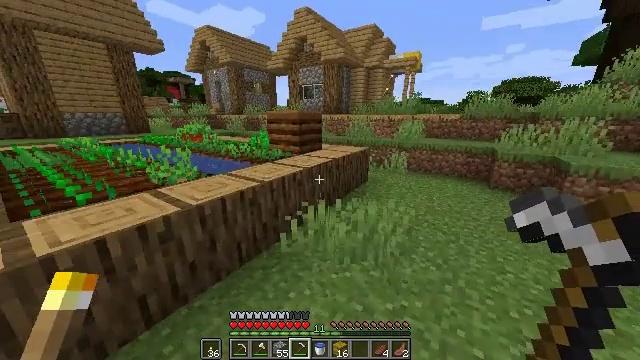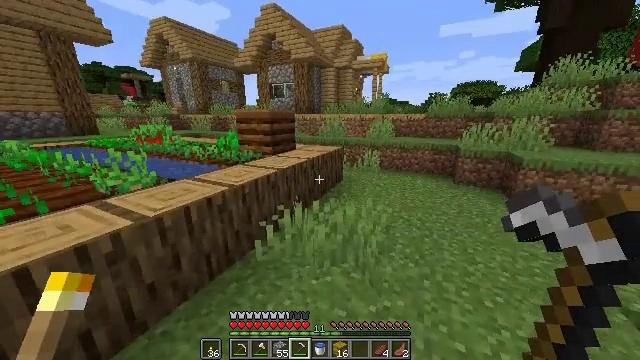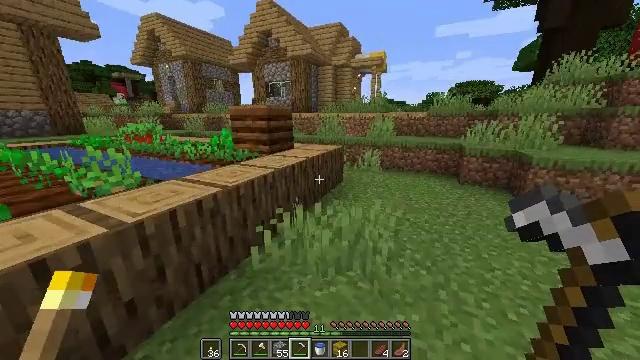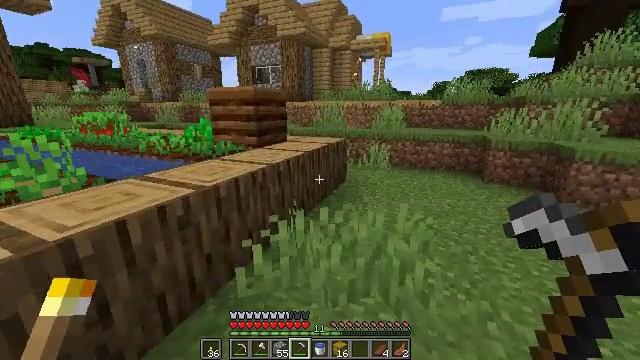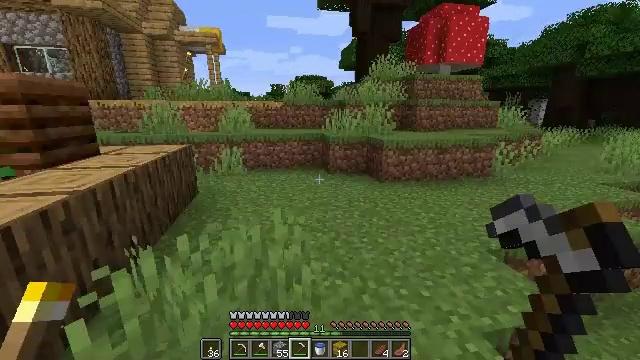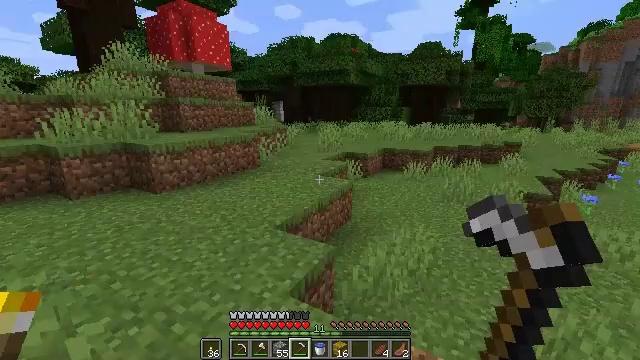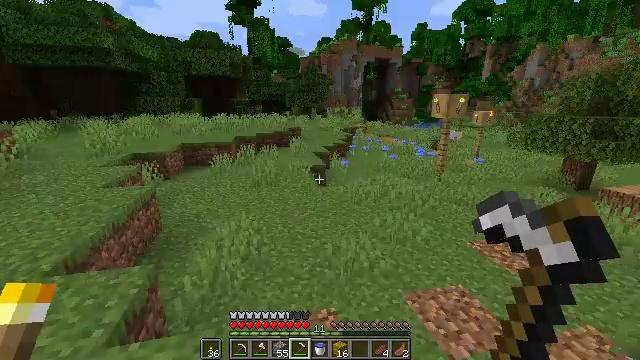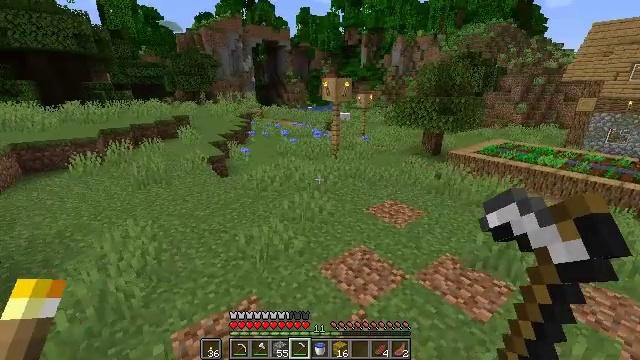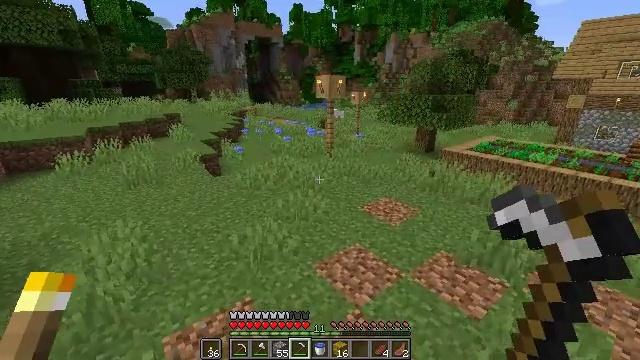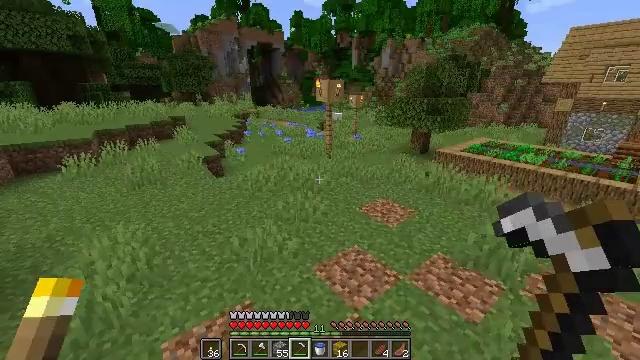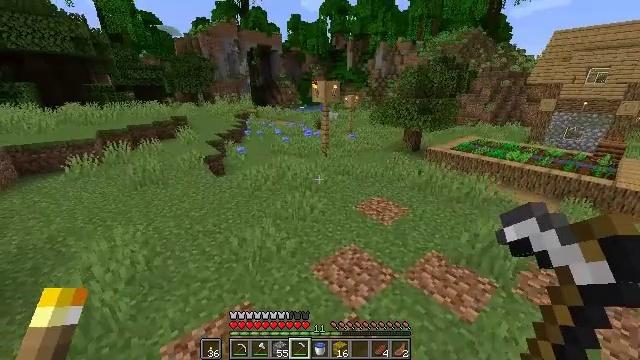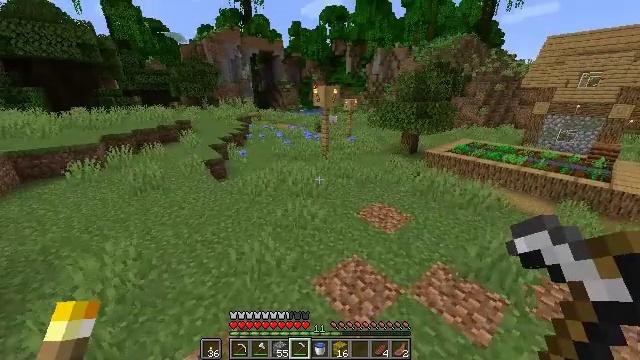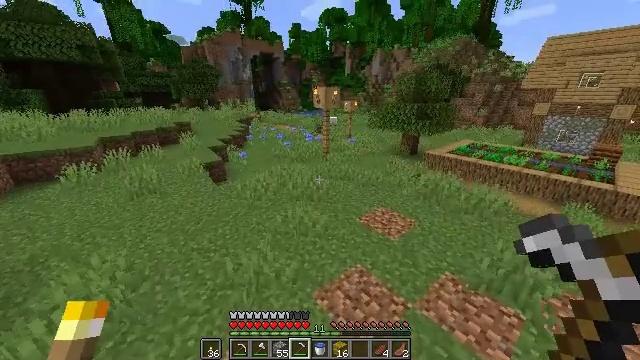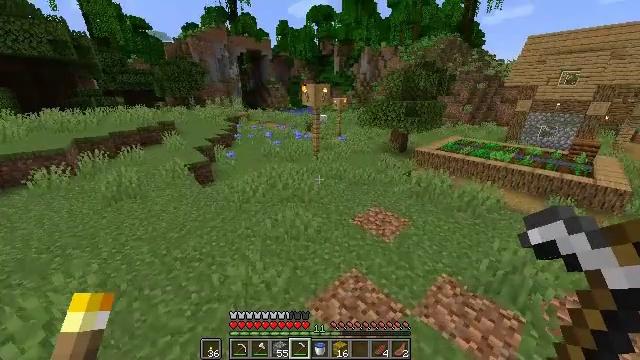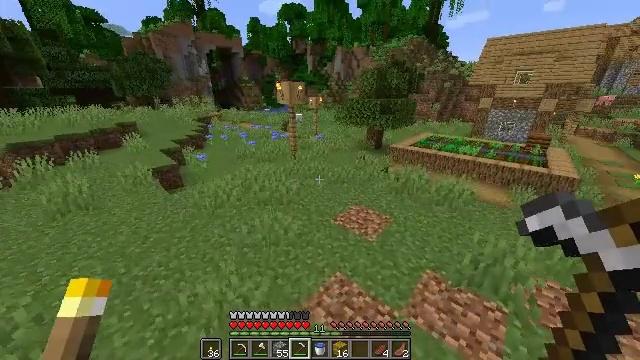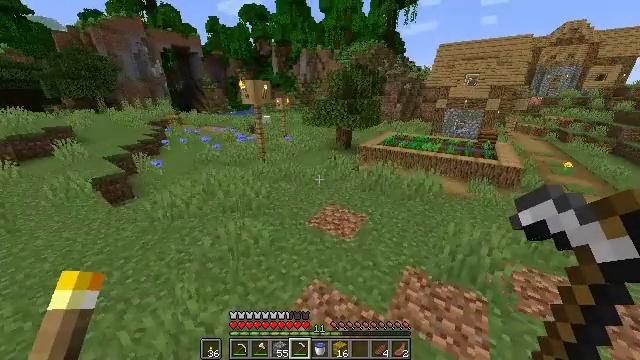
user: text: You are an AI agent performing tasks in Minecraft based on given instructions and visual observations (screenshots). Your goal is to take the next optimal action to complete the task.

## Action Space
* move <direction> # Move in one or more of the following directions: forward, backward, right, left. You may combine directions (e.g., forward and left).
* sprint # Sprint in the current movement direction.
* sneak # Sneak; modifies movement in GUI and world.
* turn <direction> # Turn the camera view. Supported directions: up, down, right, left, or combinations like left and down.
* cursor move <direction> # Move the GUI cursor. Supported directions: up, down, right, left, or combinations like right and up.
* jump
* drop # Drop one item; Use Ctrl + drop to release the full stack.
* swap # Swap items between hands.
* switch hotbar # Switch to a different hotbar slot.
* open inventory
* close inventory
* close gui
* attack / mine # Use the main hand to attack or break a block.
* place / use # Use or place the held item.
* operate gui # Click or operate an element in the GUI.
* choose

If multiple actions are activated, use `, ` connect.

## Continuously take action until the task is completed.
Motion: motion action
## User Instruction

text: Mine the grass in the plains.
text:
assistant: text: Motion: turn right
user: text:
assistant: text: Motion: no_op
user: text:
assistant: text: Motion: turn right
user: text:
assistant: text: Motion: turn right
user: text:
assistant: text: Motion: turn right
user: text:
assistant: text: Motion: turn right and down
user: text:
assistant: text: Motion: turn right and down
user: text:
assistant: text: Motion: move forward, sprint, turn right
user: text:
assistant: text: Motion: move forward, sprint
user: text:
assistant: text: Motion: move forward, sprint
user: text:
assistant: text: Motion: move forward, sprint
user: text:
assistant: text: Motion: move forward, sprint
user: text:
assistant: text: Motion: move forward, sprint, turn right
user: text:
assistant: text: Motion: move forward, sprint, turn right
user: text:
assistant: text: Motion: move forward, sprint, turn right
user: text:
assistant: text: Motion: move forward, sprint, turn right
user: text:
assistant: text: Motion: move forward, sprint, turn right, jump
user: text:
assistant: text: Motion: move forward, sprint, turn right, jump
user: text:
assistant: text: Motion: move forward, sprint, jump
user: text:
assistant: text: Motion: move forward, jump
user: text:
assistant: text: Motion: move forward
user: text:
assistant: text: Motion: no_op
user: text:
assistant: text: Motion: move right
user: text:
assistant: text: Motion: move right
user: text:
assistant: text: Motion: move right
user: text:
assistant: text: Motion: move right
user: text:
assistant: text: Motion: move right
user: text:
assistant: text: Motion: move right, turn right
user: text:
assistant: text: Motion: move right, turn right
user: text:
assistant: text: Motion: move right, turn right